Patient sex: F
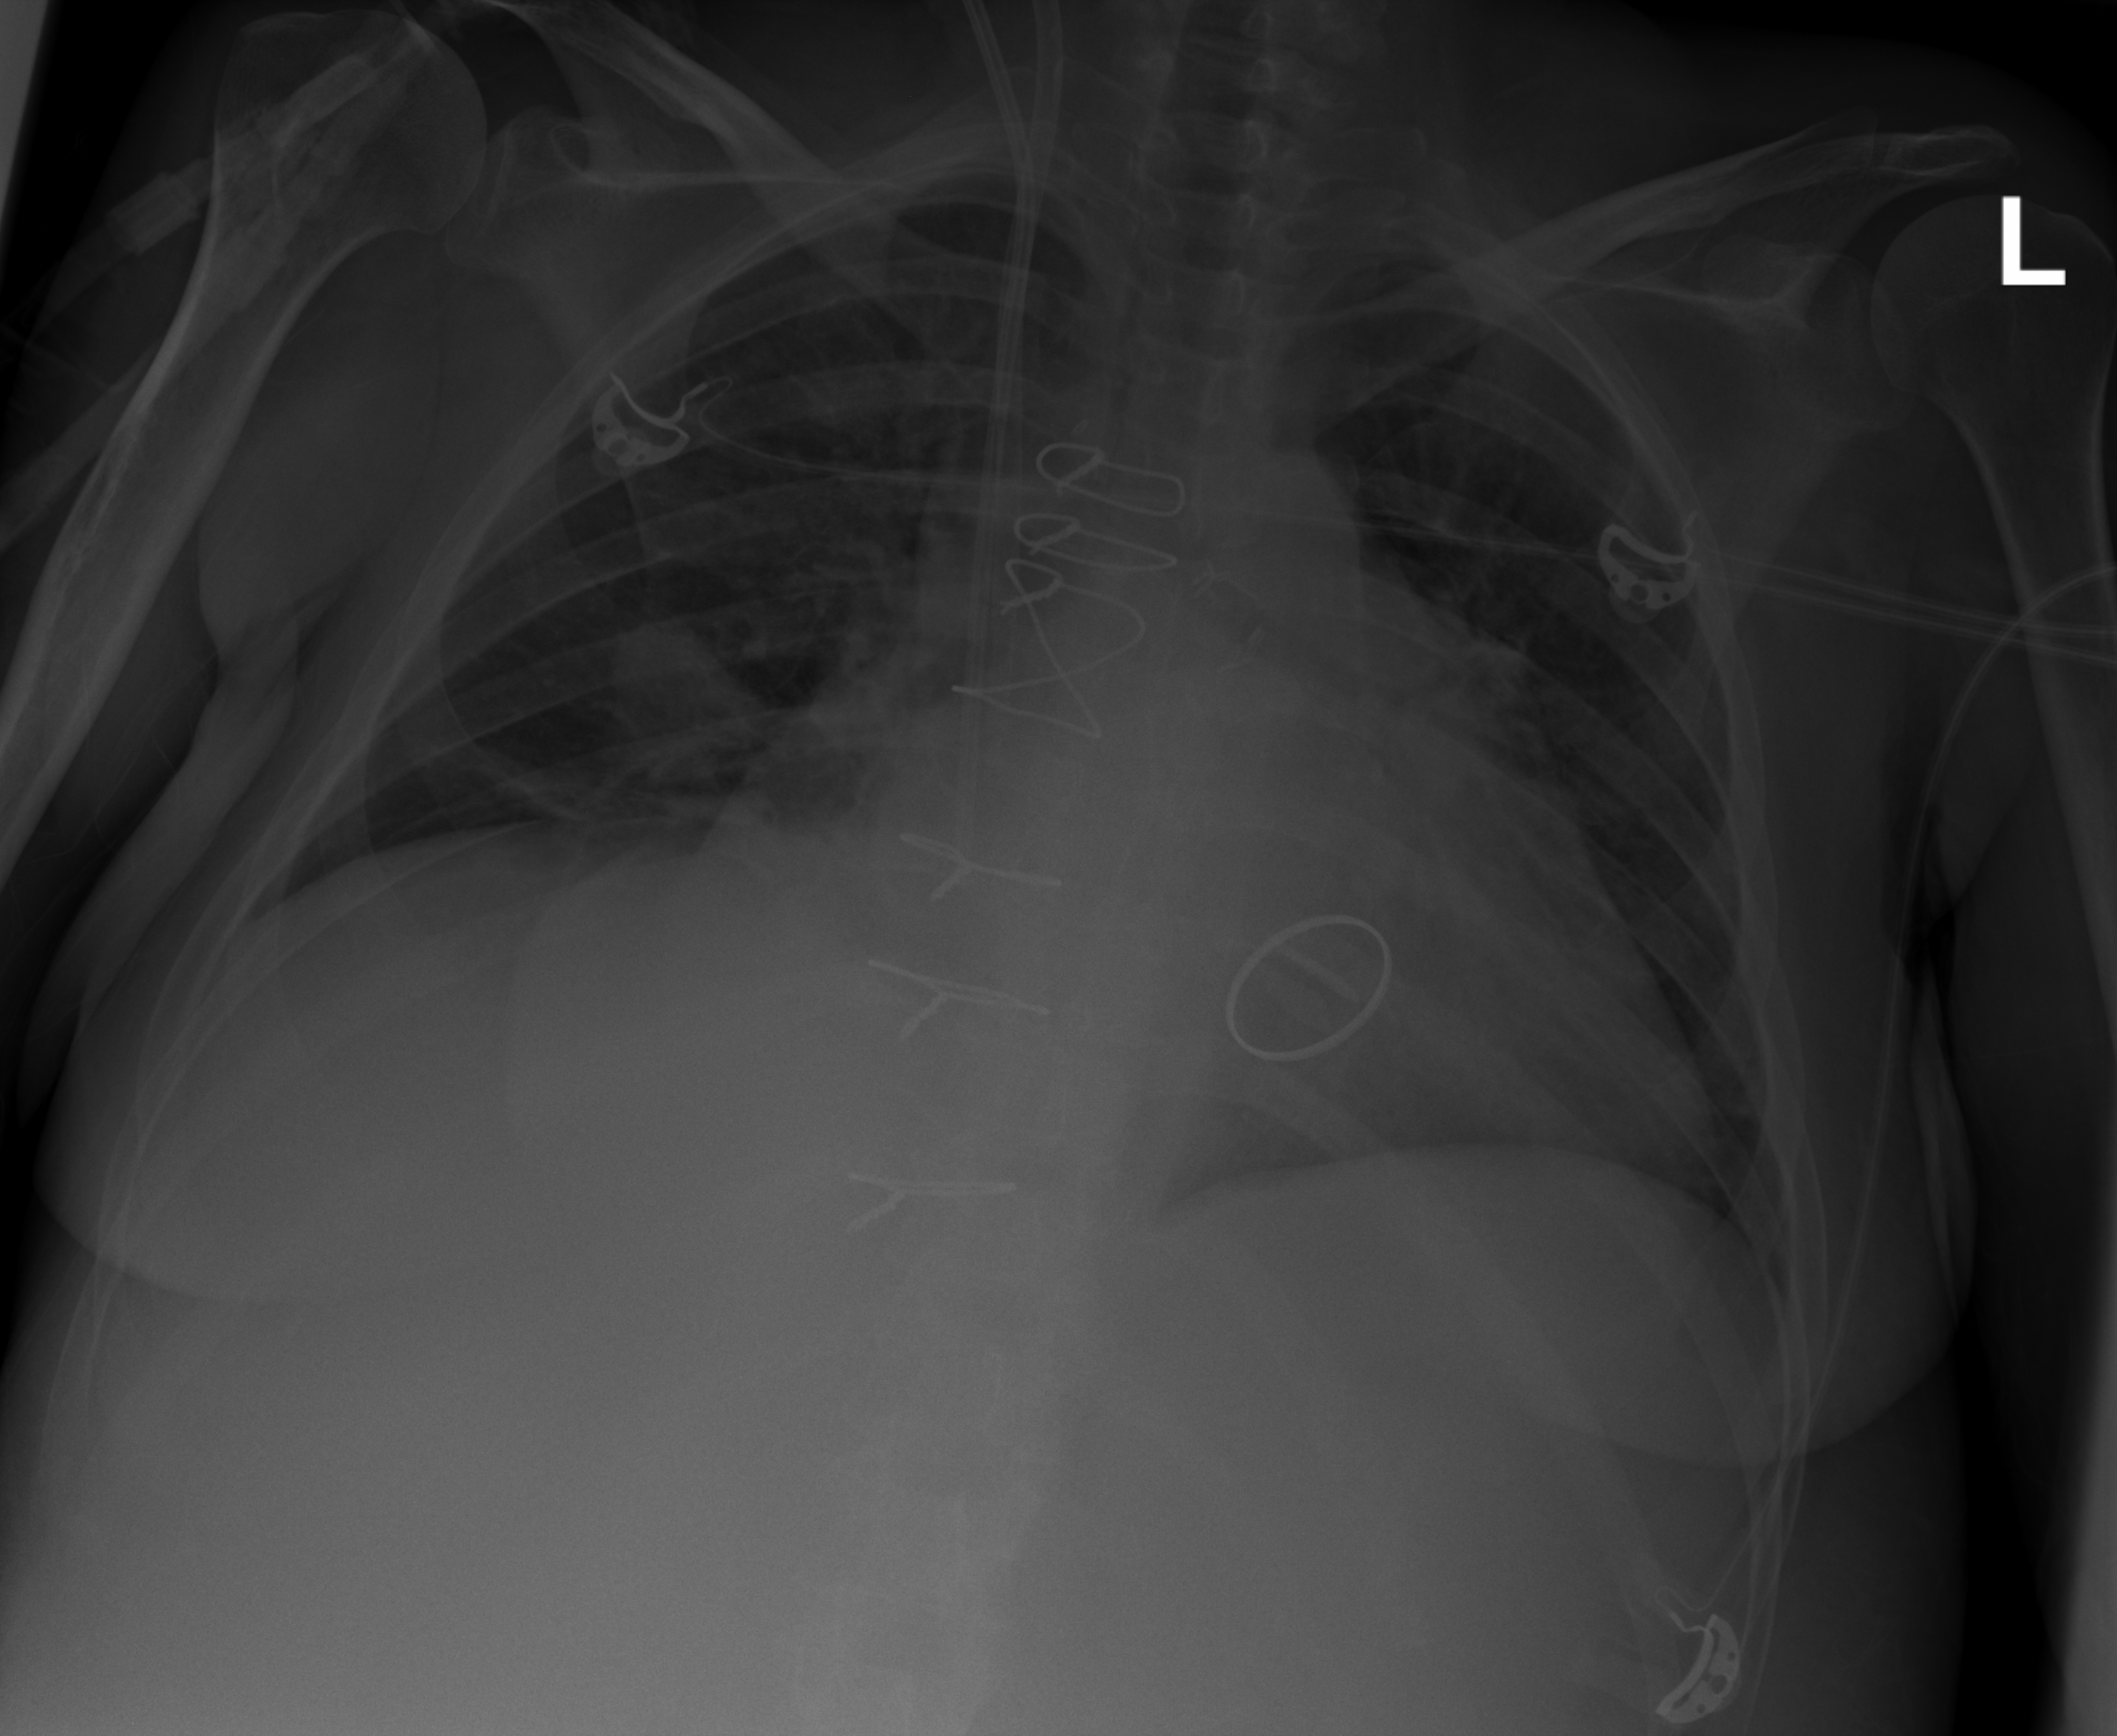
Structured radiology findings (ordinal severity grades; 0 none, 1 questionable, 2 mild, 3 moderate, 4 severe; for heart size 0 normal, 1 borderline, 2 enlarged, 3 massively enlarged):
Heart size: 2
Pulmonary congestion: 0
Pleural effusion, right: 0
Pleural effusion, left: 0
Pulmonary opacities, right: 0
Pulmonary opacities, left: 0
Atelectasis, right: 2
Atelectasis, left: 0